Question: I'm using PHPStorm 6.0.3. Max for 6.x.
There's a random bug with syntax highlighting when PHP is inside HTML:

On some lines it works, on some it doesn't...
Text code for Copy/Paste:
'''
<a href="<?php echo $_product->getProductUrl() ?>" title="<?php echo $this->stripTags($this->getImageLabel($_product, 'small_image'), null, true) ?>" class="product-image">
<img src="<?php echo $this->helper('catalog/image')->init($_product, 'small_image')->resize(135); ?>" width="135" height="135"
alt="<?php echo $this->stripTags($this->getImageLabel($_product, 'small_image'), null, true) ?>" />
</a>
<?php if ($is_packs) { ?>
<div class="pictos">
<?php
if ($_product->getAttributeText('heure_conso'))
echo '<div class="heure-conso">'.$_product->getAttributeText('heure_conso').'</div>';
if ($_product->getAttributeText('pack_spec'))
echo '<div class="pack_spec">'.$_product->getAttributeText('pack_spec').'</div>';
echo '<div class="nb-plats">'.$_product->getAttributeText('pack_spec').'</div>';
if (Mage::helper('tbm/data')->productIsOkForCustomerPhase($_product))
echo '<div class="phase-ok">'.$this->__('Adapte a votre phase').'</div>';
?>
</div>
<div class="description">
<?php echo $_product->getShortDescription() ?>
</div>
<?php } ?>
'''
Any idea ?
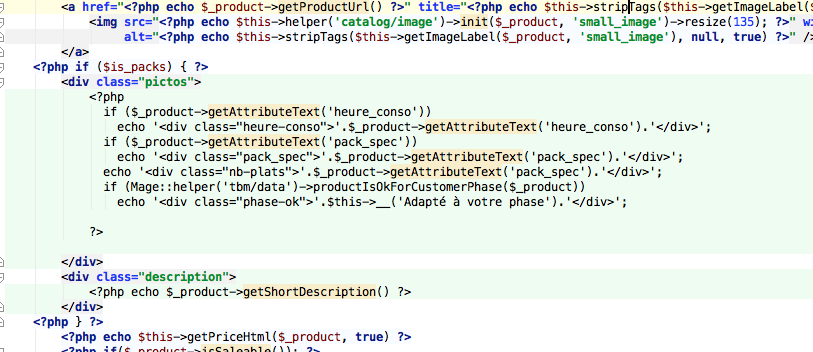
Answer: For whatever reason / somehow (does not actually matter) you have injected custom language (most likely HTML) into all DIV tags (the light green background). Now everything in such tags is forcibly treated as that language (HTML?) -- PHP is ignored completely.
'Settings (Preferences on Mac) | Language Injections' -- find and delete offending rule. It should have "project" or "global" in most right column (Scope) -- do not touch "bundled" ones.
Alternatively -- while having caret inside problematic place and choose "Uninject xxx" from popup menu.